Interaction volume radius: 10 \u00c5
Interaction volume height: 20 \u00c5
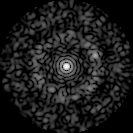
Disorder parameter: 0.8455